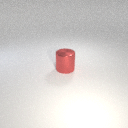
large red metal cylinder